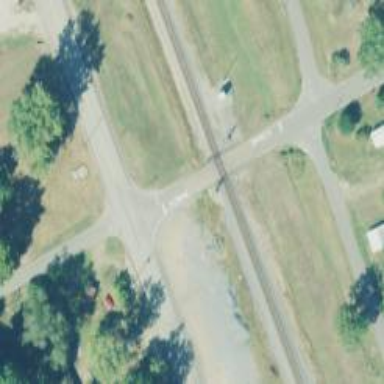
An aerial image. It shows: Railway level crossing.